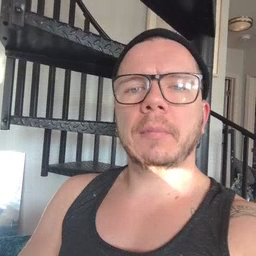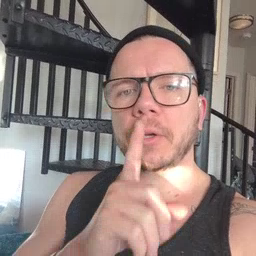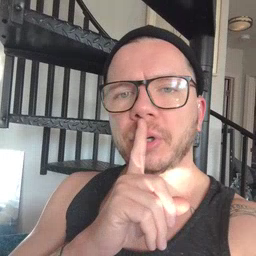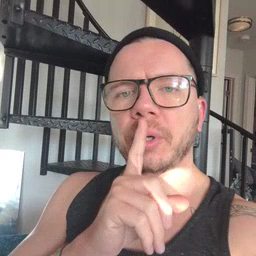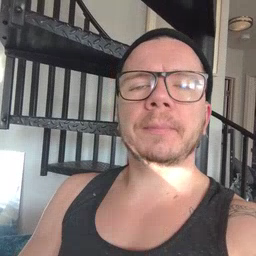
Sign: shhh